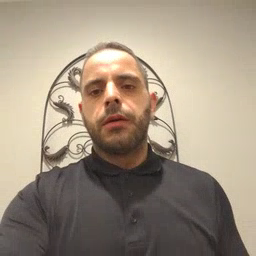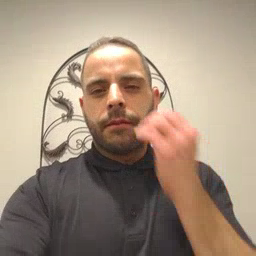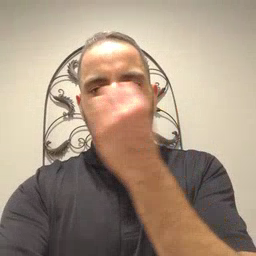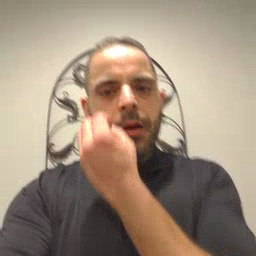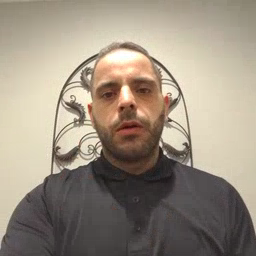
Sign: flower